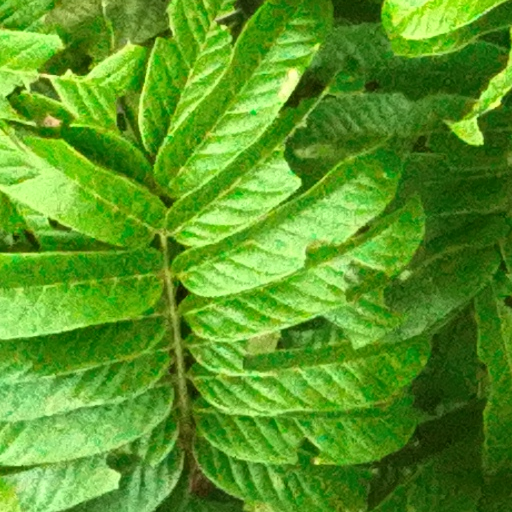
Species: Tachigali panamensis
GBIF accepted scientific name: Tachigali panamensis
Crown area (m\u00b2): 32.493